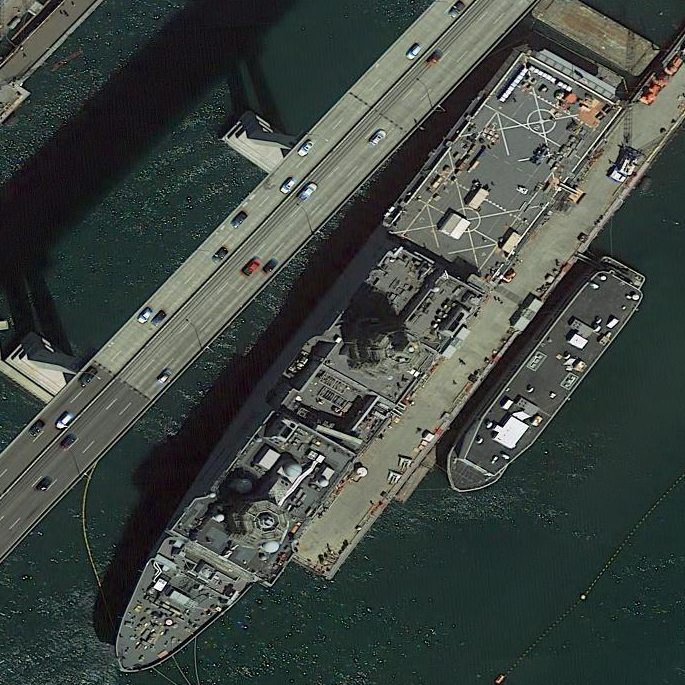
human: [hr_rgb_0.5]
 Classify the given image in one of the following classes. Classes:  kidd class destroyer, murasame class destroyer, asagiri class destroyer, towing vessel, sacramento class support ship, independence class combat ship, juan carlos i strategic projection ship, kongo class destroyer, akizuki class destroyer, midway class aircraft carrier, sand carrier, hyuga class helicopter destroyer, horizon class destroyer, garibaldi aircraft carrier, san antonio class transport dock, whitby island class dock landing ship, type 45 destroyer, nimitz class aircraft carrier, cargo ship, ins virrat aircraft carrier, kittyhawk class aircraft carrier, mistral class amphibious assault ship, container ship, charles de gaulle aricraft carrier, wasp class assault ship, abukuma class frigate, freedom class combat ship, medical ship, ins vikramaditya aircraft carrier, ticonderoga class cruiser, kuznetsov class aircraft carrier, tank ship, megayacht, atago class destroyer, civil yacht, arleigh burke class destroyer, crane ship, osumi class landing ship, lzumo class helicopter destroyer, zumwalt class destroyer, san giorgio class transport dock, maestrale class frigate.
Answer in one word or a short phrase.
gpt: San Antonio class transport dock